RGB frame:
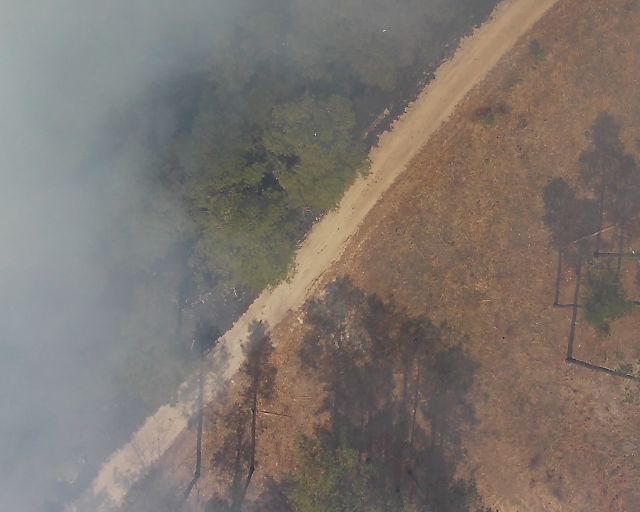
Thermal frame:
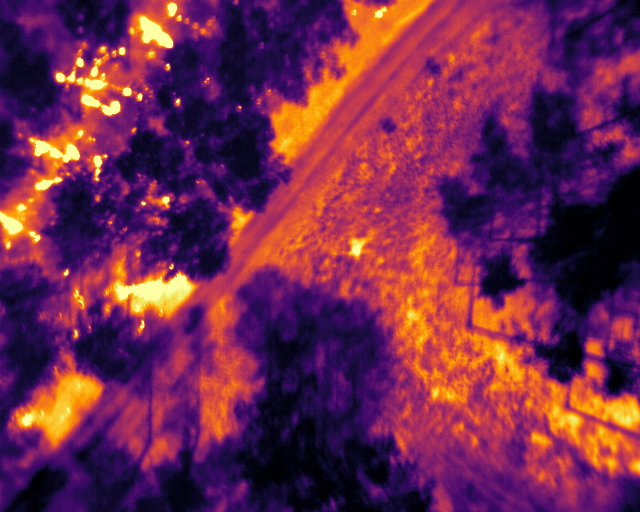
Captured: 2026-02-27 02:41:23
Pixels at or above 80 °C: 653 (fraction of frame: 0.001993)